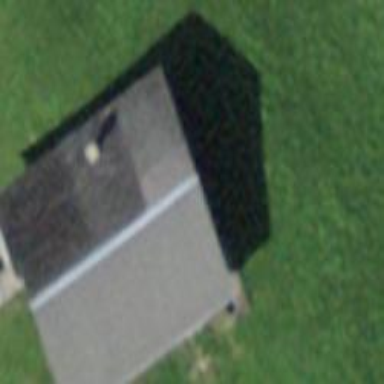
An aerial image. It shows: Cabin.